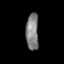
Tissue: prostate
Cell type: T cells
Senescence score: 0.7264
Nuclear area (px): 446
Mean DAPI intensity: 130.803